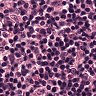
Metastatic tissue present: no